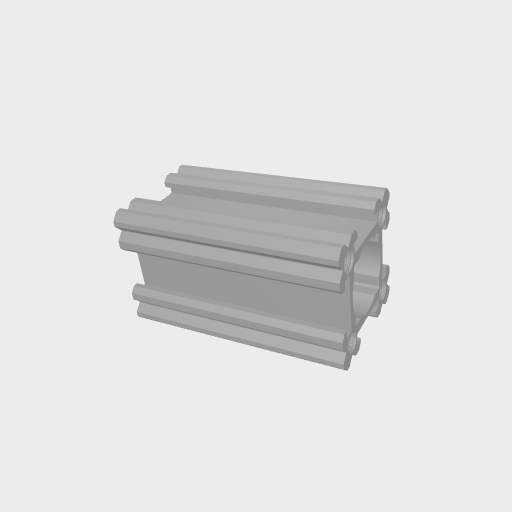
Part: GoRAIL43